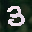
Label: 3